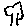
Label: tree